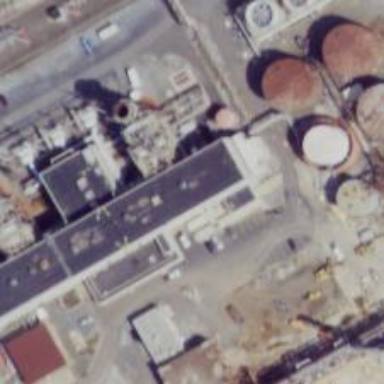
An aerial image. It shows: Gas turbine generator is in use.